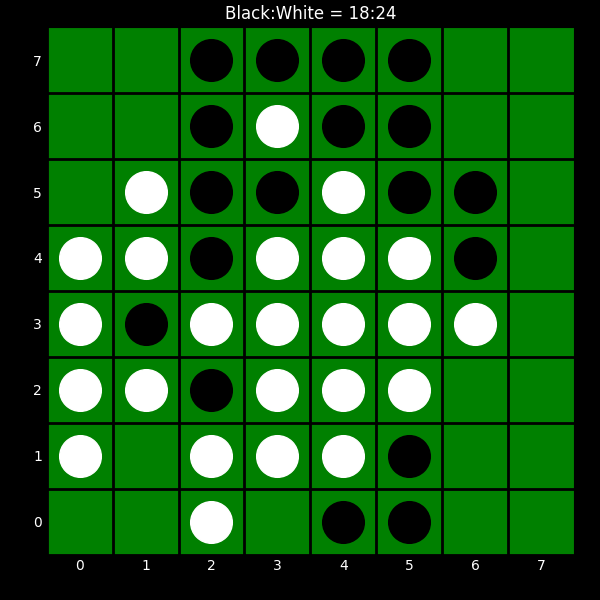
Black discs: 18
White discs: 24